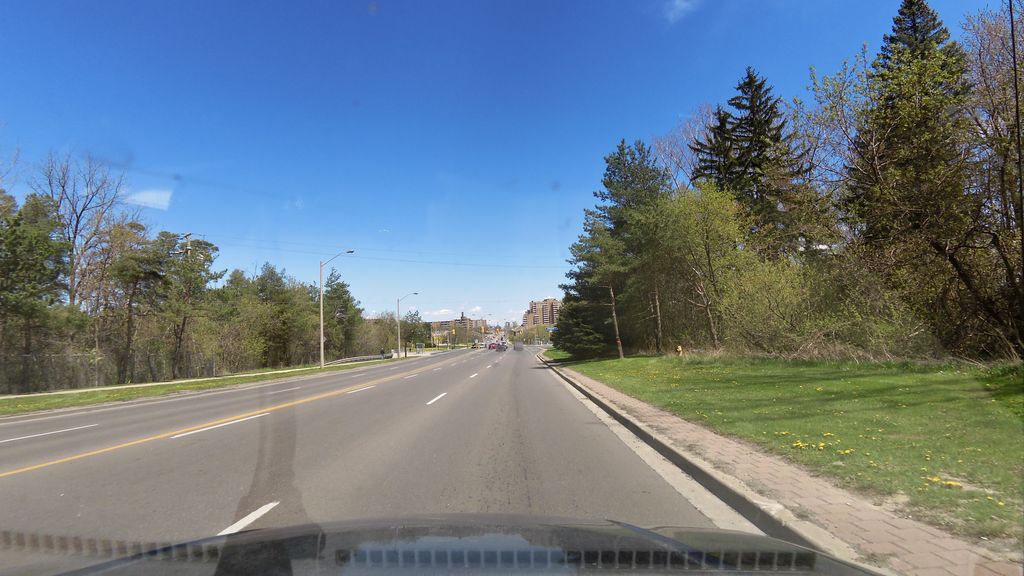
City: toronto